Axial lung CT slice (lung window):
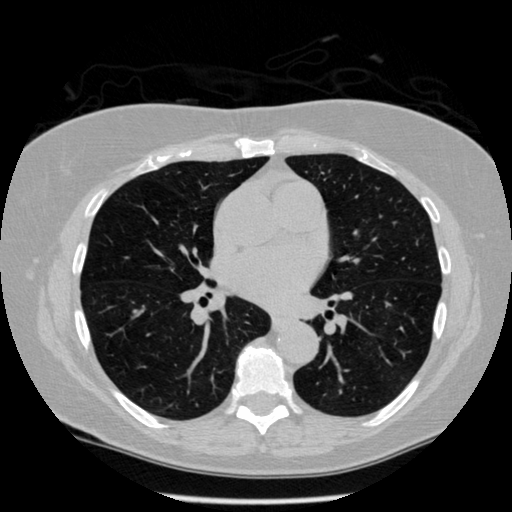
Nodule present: no